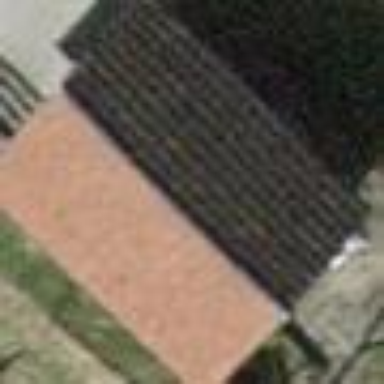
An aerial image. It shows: Shed.